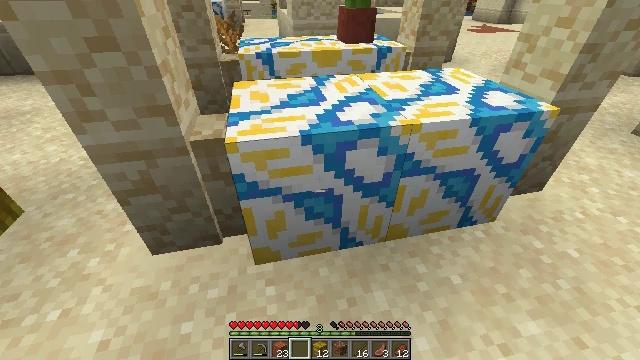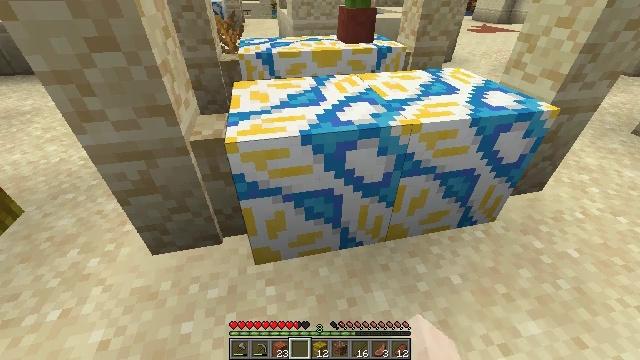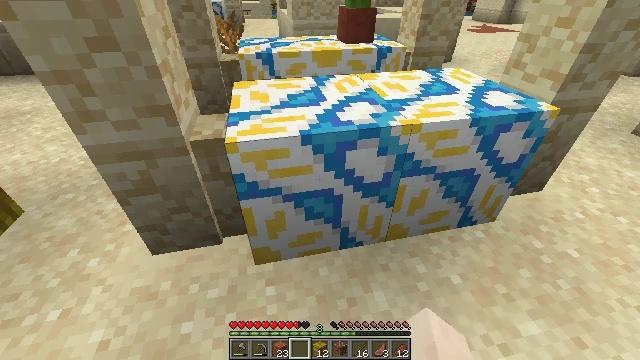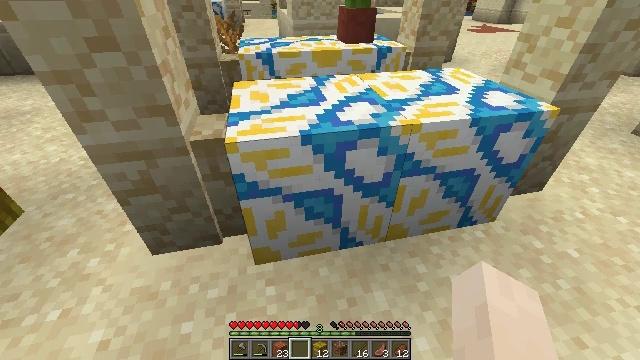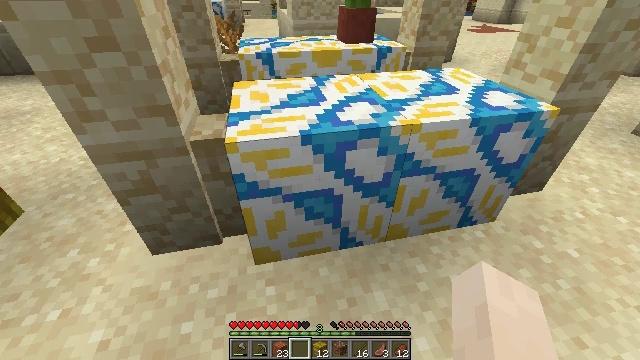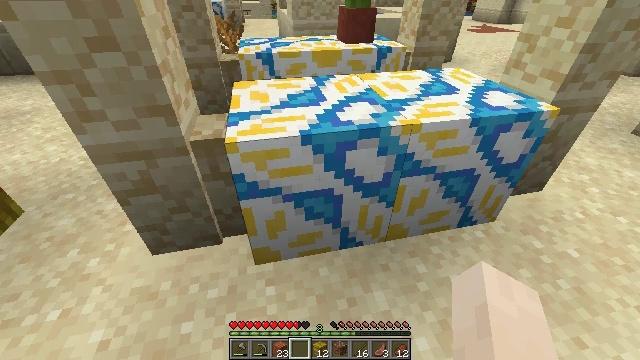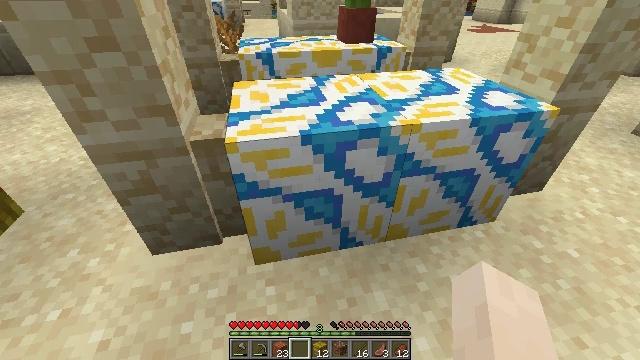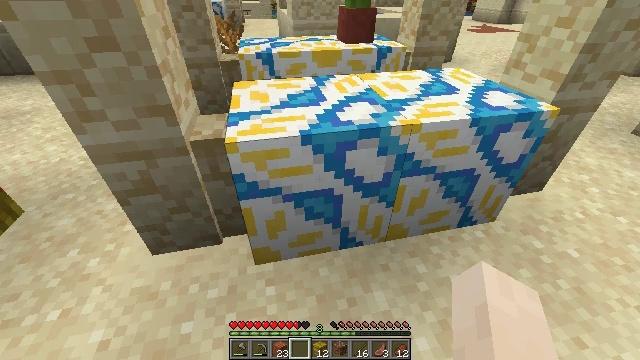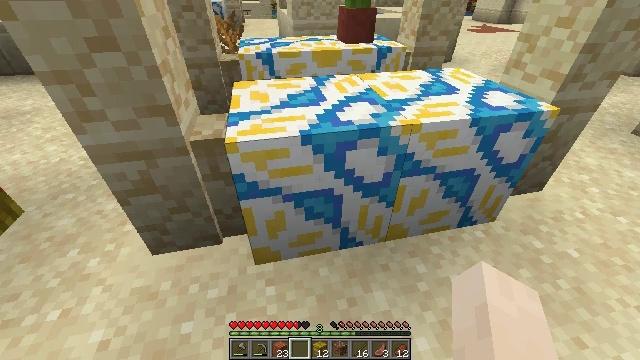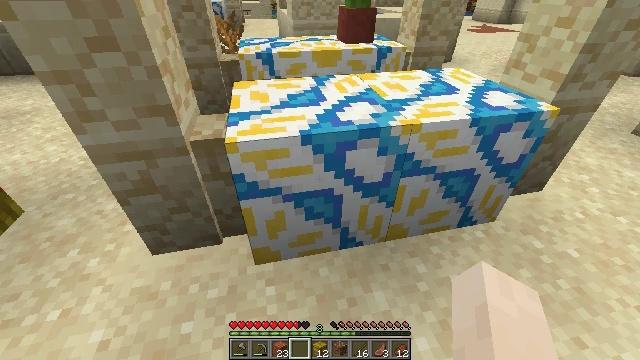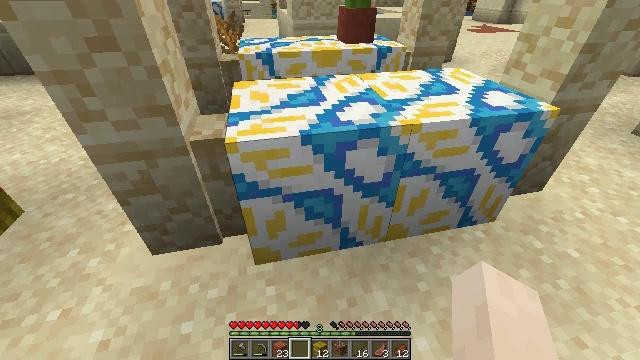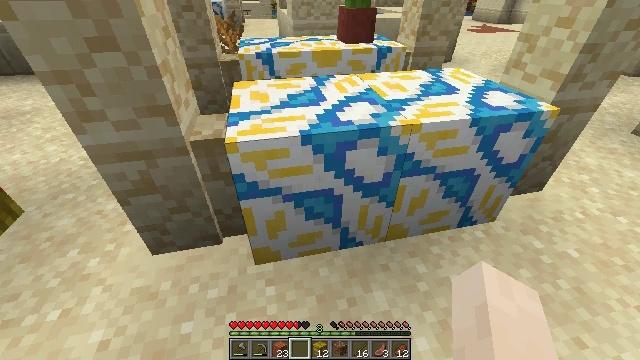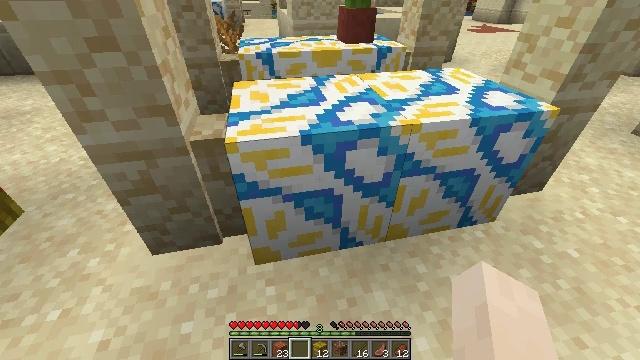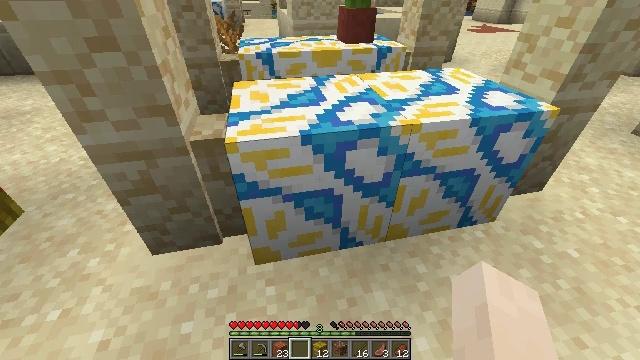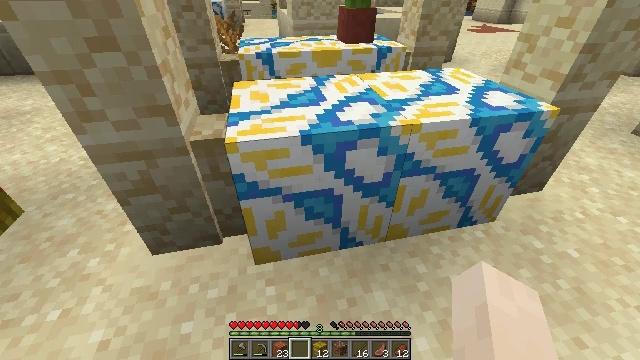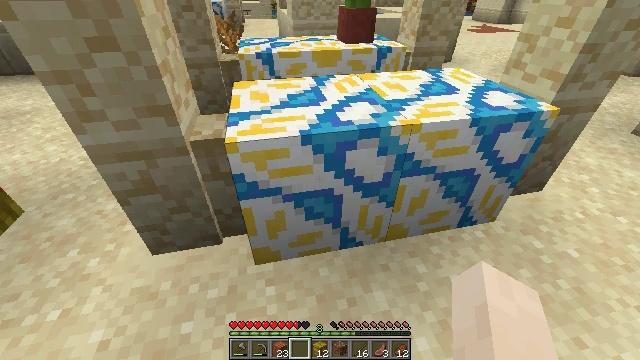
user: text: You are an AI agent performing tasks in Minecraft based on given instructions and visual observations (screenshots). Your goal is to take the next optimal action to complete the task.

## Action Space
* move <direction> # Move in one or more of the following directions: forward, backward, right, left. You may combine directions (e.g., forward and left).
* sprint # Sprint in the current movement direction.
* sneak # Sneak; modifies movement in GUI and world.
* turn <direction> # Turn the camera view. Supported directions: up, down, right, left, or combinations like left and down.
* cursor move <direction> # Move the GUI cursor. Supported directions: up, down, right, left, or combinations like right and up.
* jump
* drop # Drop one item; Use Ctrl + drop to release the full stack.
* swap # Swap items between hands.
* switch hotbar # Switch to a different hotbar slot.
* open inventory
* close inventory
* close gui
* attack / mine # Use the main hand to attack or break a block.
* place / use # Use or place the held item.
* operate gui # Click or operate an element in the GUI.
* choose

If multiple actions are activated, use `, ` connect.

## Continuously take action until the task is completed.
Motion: motion action
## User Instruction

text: Mine the white glazed terracotta block.
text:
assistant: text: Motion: no_op
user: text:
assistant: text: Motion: no_op
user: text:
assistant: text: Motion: no_op
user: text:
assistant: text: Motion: no_op
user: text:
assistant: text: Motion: no_op
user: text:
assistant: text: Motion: no_op
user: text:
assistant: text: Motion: no_op
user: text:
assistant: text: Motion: no_op
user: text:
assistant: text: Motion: no_op
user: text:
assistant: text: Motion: no_op
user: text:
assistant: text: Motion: no_op
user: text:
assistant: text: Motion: no_op
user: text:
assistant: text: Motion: no_op
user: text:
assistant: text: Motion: no_op
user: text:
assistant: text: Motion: no_op
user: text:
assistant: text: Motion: no_op
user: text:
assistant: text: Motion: no_op
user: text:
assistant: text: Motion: no_op
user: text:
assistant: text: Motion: no_op
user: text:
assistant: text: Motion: no_op
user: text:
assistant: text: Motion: no_op
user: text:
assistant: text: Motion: no_op
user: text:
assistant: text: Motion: no_op
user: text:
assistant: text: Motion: no_op
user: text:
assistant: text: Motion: no_op
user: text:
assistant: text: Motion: no_op
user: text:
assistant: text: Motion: no_op
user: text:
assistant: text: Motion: no_op
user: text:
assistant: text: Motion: no_op
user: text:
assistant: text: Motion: no_op